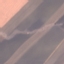
Land use / land cover: AnnualCrop